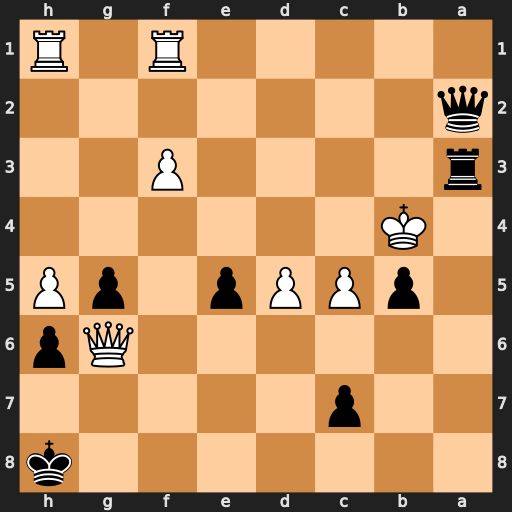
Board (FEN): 7k/2p5/6Qp/1pPPp1pP/1K6/r4P2/q7/5R1R
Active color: b
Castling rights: -
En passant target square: -
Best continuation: Qb3#